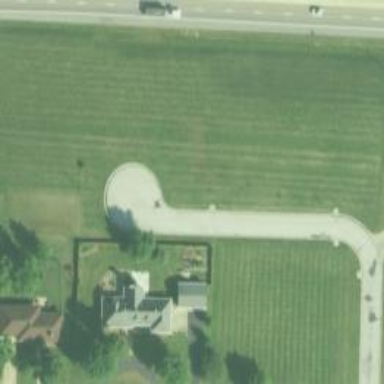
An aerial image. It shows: Turning circle on the road.